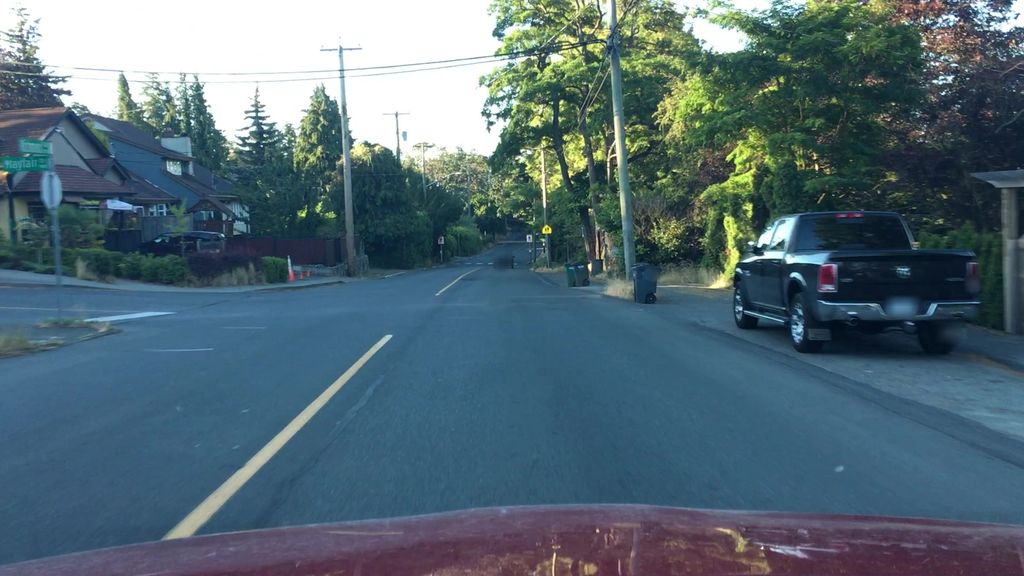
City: victoria